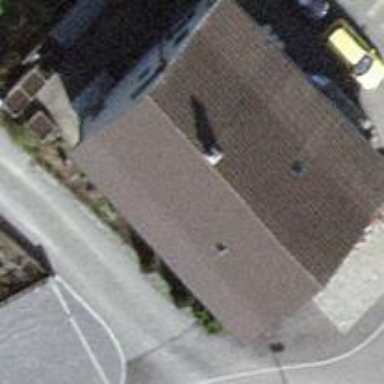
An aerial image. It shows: Restaurant.